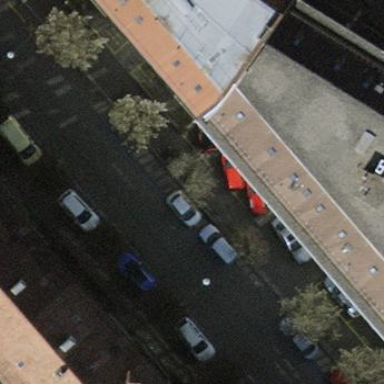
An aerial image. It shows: Parking lane designated for parking.